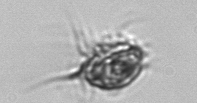
Label: Leegaardiella_ovalis